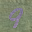
Label: 9